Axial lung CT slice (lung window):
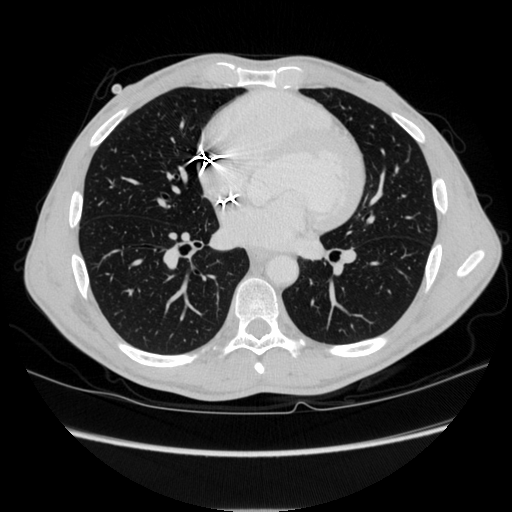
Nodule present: no